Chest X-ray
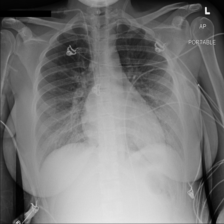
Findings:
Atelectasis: negative
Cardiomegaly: negative
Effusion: negative
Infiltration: positive
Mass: negative
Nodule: negative
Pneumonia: negative
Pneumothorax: negative
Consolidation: negative
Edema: negative
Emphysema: negative
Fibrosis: negative
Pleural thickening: negative
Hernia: negative